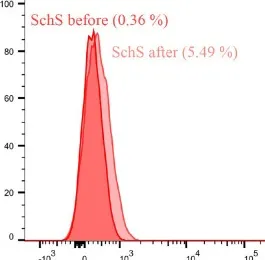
Analysis of the phosphorylation of IRAK-4 and STAT-3 in B cells and Monocytes. (E,F) STAT-3 in monocytes. On the left, comparison of phosphorylation levels in an untreated Schnitzler syndrome patient (SchS, male, 62 years old), rheumatoid arthritis patient (RA, male, 73 years old), and healthy control (HC, male, 62 years old, with methotrexate therapy) with percentage of cells with phosphorylated target molecules in brackets; on the right, comparison of phosphorylation levels of the SchS patient before and 6 months after initiation of anakinra. Further results of healthy controls and RA patients can be seen in the Supplementary Material.
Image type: pathology (immunostaining)